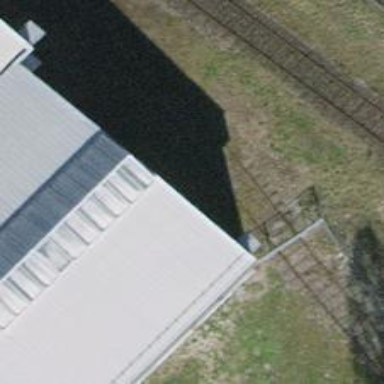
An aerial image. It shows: Single-track spur railway line.